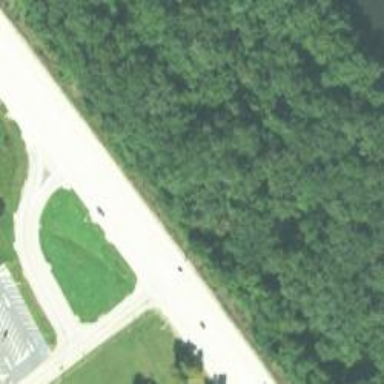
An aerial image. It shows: Trunk link highway.